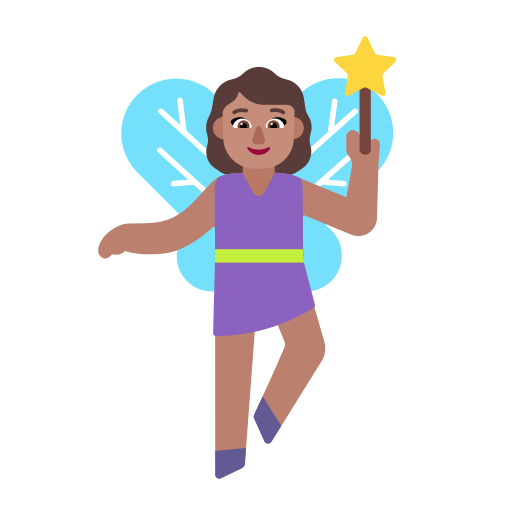
woman fairy flat